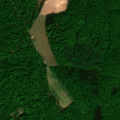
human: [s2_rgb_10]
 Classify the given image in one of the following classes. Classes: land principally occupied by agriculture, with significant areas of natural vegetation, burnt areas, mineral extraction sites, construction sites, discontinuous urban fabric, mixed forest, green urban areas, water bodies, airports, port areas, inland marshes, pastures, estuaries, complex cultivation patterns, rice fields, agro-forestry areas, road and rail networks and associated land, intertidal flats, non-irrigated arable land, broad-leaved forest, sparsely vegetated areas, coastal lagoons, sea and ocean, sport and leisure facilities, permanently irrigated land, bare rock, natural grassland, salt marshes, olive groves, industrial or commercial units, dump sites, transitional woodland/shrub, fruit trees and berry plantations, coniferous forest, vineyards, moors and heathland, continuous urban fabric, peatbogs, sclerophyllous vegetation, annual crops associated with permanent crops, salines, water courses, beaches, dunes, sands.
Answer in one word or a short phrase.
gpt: pastures, broad-leaved forest, mixed forest